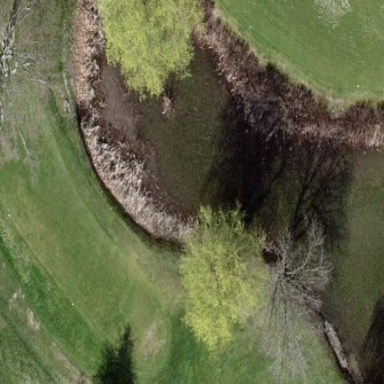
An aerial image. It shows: Golf tee.